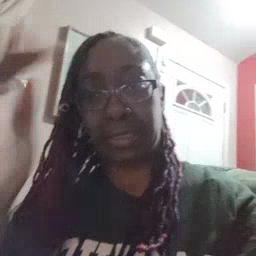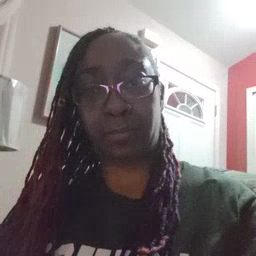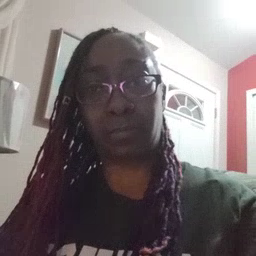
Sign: sick